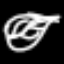
Label: leaf